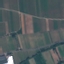
Land use / land cover: PermanentCrop